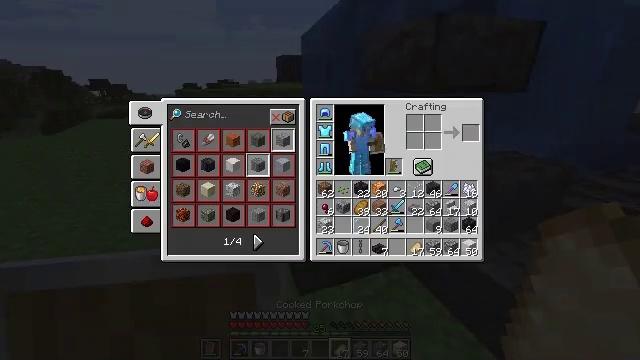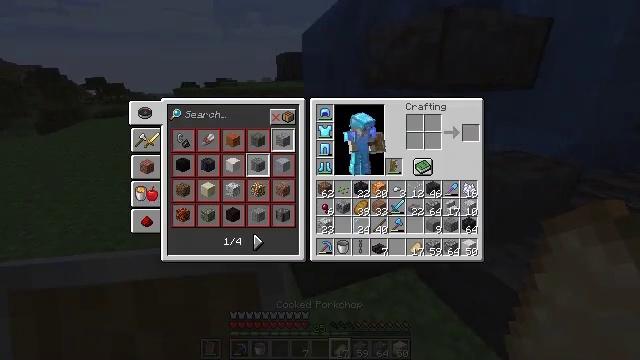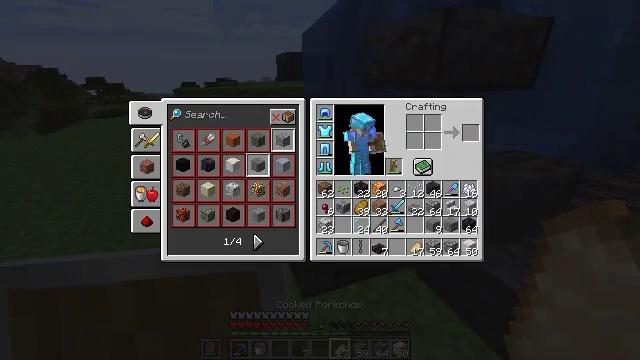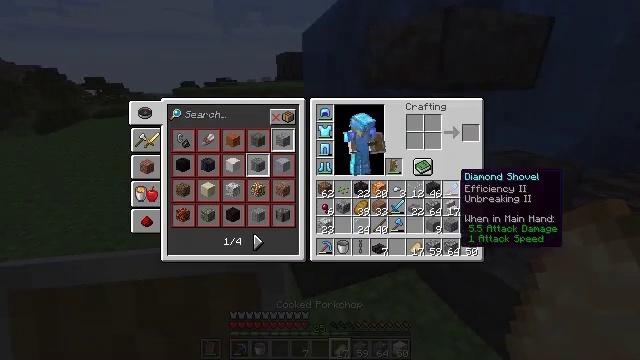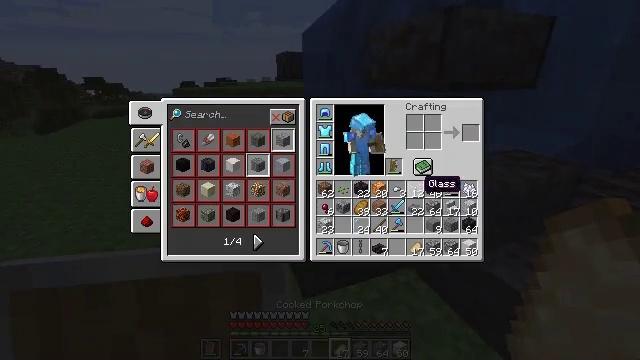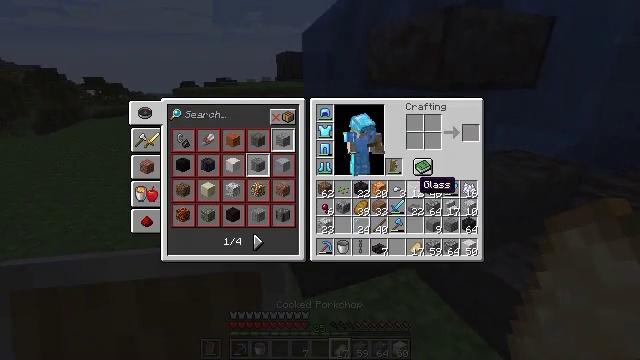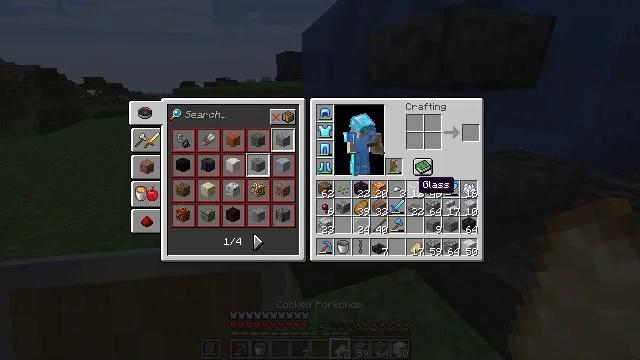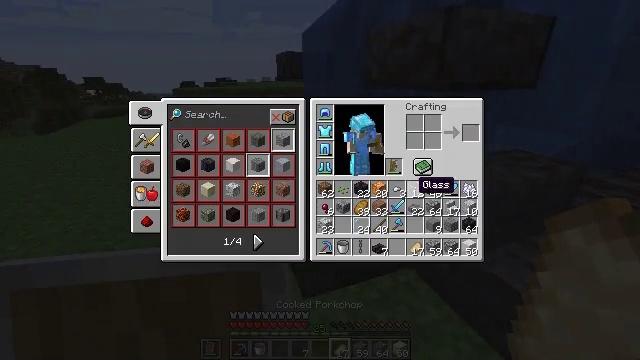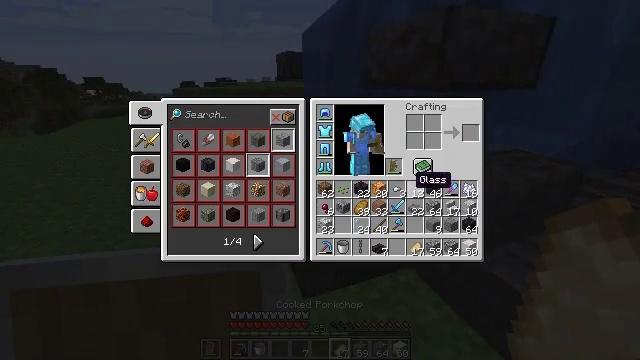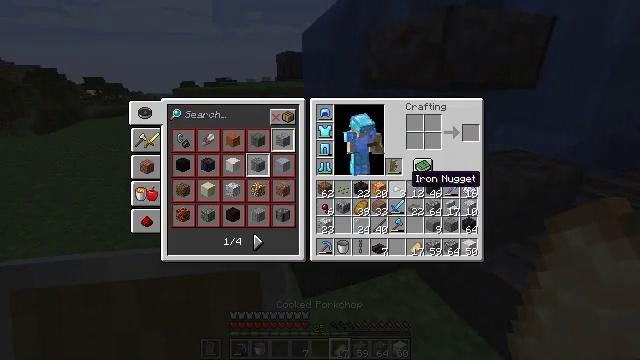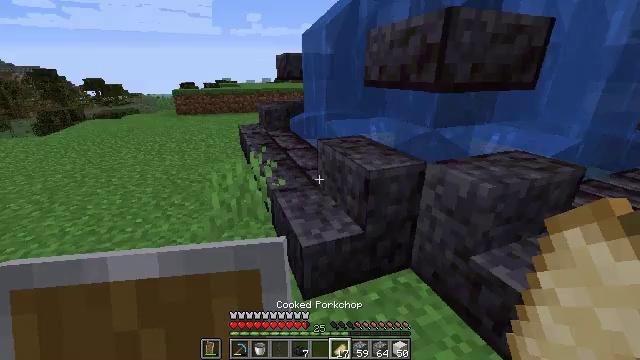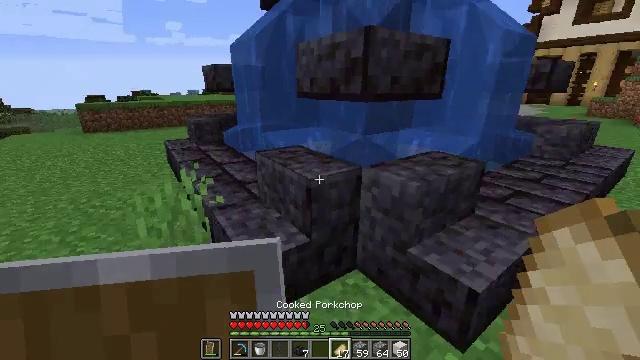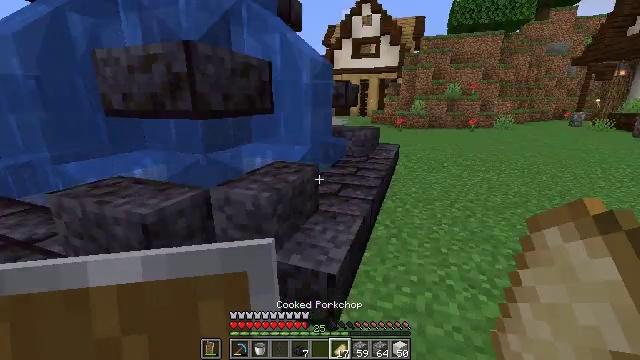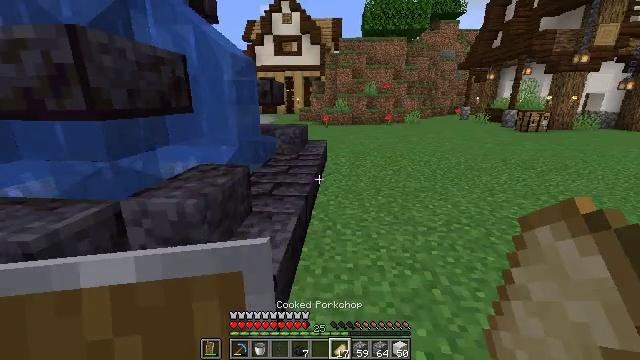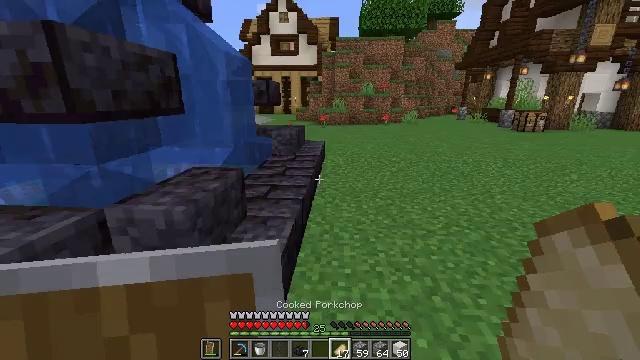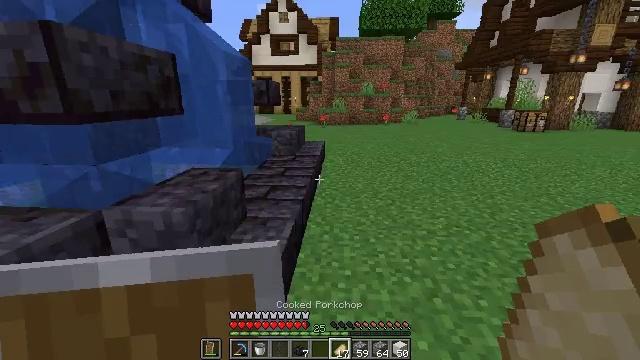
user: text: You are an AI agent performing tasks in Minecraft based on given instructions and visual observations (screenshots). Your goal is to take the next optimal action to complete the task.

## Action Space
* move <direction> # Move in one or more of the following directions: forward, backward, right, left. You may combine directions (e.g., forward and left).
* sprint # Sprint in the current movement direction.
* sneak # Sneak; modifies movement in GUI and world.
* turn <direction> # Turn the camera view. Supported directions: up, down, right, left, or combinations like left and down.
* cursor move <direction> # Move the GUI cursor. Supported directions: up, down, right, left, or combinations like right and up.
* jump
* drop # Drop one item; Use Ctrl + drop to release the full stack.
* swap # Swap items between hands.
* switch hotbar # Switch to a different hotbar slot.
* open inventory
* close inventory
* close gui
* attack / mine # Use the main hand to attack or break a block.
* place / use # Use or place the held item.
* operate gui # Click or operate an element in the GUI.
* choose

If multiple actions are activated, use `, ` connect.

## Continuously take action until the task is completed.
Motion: motion action
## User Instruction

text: Use the crafting table to craft polished blackstone stairs.
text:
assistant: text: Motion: no_op
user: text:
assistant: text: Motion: cursor move left and down
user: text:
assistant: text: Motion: cursor move left and down
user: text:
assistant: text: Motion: cursor move left and down
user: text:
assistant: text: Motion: no_op
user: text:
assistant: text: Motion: no_op
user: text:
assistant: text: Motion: no_op
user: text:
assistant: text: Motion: no_op
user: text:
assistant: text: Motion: no_op
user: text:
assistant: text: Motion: no_op
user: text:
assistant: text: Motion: turn right and up
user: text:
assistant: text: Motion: turn right and up
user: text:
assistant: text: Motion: turn right
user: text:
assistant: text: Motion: move forward
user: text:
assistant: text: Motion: move forward
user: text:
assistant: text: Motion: move forward
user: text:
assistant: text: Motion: no_op
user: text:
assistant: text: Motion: move forward
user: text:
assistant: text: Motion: move forward
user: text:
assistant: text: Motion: move forward, turn right and up
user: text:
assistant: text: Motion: move forward, turn right
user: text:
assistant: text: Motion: move forward, turn right
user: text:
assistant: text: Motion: move forward, turn right
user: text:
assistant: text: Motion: move forward
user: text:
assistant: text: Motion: move forward
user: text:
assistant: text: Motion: move forward
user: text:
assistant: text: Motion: move forward
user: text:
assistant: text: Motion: move forward
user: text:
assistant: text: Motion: move forward
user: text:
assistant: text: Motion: move forward